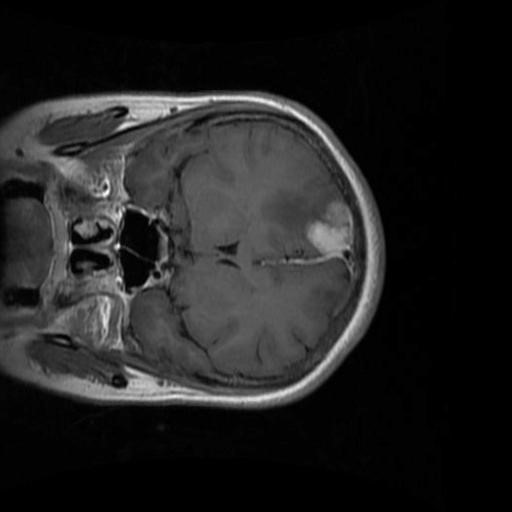
Label: brain_menin